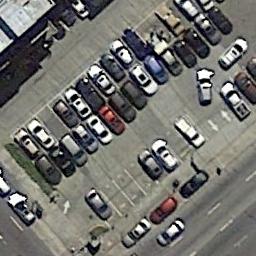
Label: parking_lot